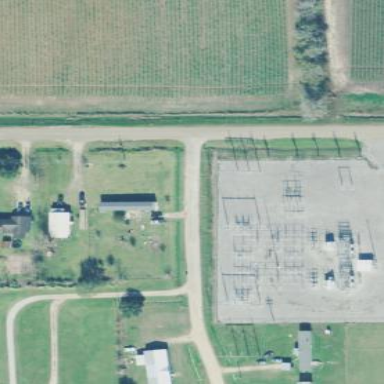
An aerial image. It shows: Power substation.